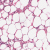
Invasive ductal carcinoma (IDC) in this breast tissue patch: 0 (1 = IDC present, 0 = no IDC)